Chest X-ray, PA view. Patient: 36 years old, sex M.
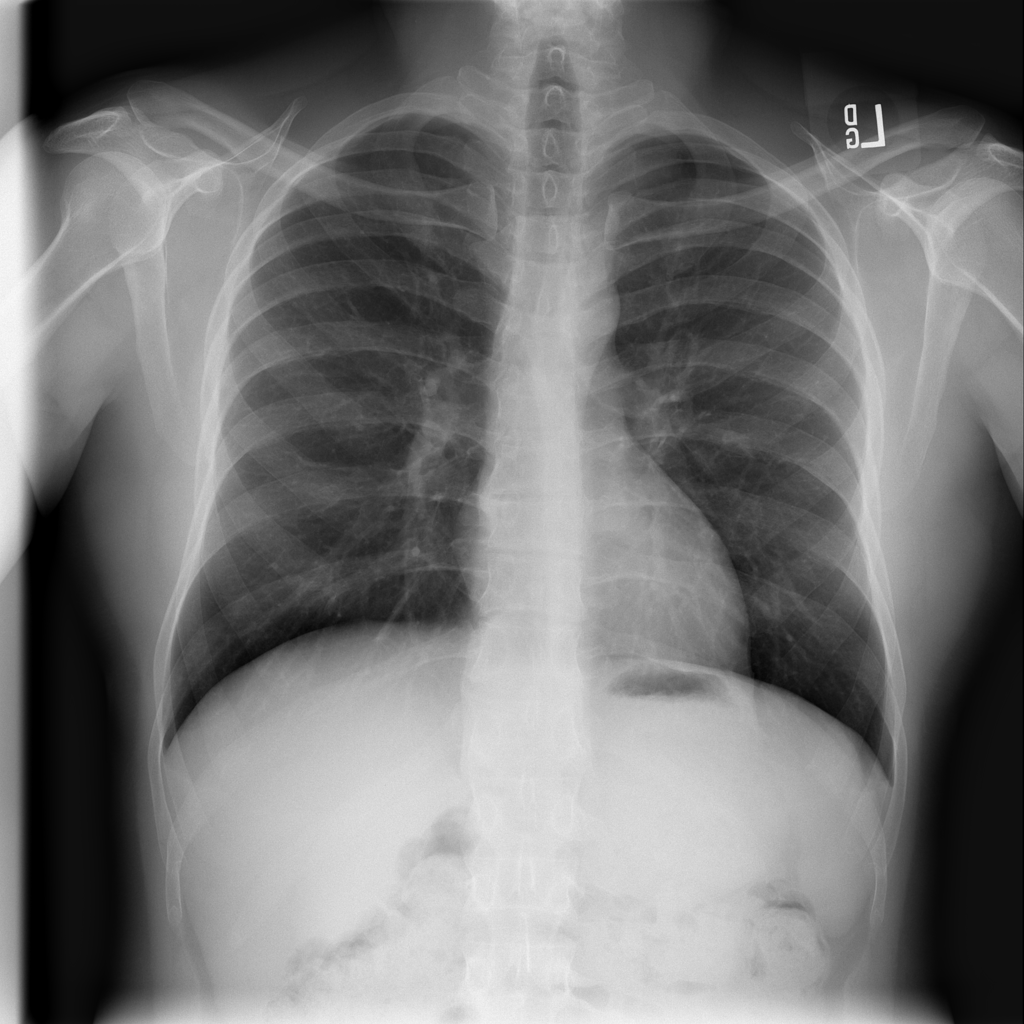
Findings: No Finding